Question: I'm trying to design a layout like:

But as you can see on here: <URL>
'''
<ul>
<li>
<div class="picture"></div>
<div class="name">name</div>
<div class="title">title</div>
<div class="title2">title2</div>
<div class="title3">title3</div>
<div class="phone">phone</div>
<div class="email">email</div>
</li>
</ul>
'''
I've got some trouble doing it. I have a hard time understanding the float and the display.
Could any of you point me in the right direction?
I cannot add a wrapper around name/titles and phone/email.
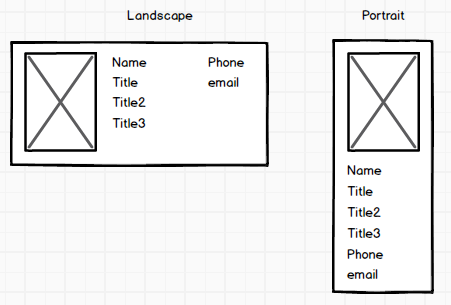
Answer: Maybe this way
<URL>
'''
ul, li {
margin: 0;
padding: 0;
list-style: none;
}
.picture {
float: left;
width: 73px;
height: 100px;
background: gray;
border: 1px solid black;
}
.name,
.title,
.title2,
.title3,
.phone,
.email {
float: left;
clear: left;
width: 90%;
border: 1px solid green;
}
@media screen and (min-width: 600px) {
.picture {
position: absolute;
float: none;
}
.name,
.title,
.title2,
.title3 {
margin-left: 90px;
width: 35%;
}
.phone,
.email {
float: none;
clear: none;
margin-left: 55%;
width: 35%;
border: 1px solid red;
}
}
'''
'''
<ul>
<li>
<div class="picture"></div>
<div class="name">name</div>
<div class="title">title</div>
<div class="title2">title2</div>
<div class="title3">title3</div>
<div class="phone">phone</div>
<div class="email">email</div>
</li>
</ul>
'''
Only the .picture has absolute positioning, divs are floated, except for the phone and email in desktop view.
Don't care about the widths of the divs, it's just nicer this way.